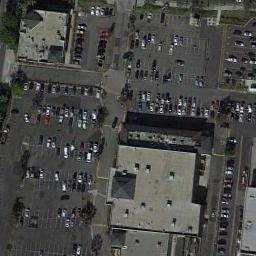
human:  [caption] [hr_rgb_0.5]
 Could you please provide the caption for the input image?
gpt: There is a white building by the parking lot .

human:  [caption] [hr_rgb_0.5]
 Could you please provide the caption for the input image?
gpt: The parking lot has lots of parked cars and a building is also in the parking lot .

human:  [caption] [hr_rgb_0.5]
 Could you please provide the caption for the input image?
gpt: The parking lot is full of cars next to some buildings .

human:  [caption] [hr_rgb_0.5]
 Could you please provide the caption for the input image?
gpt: Many cars of different styles and colors are on the parking lot .

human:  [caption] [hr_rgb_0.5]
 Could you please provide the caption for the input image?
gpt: There are many cars on the parking lots .